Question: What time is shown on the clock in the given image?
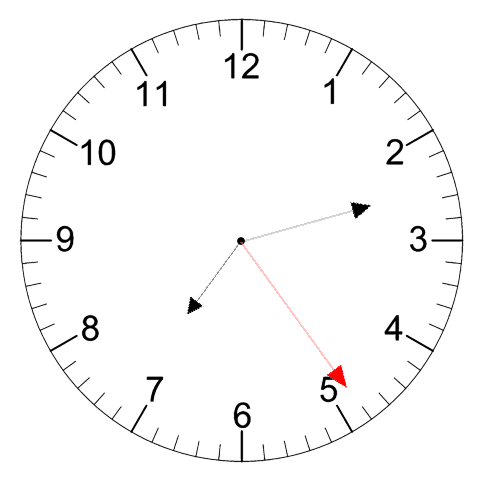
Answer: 07:12:24